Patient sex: M
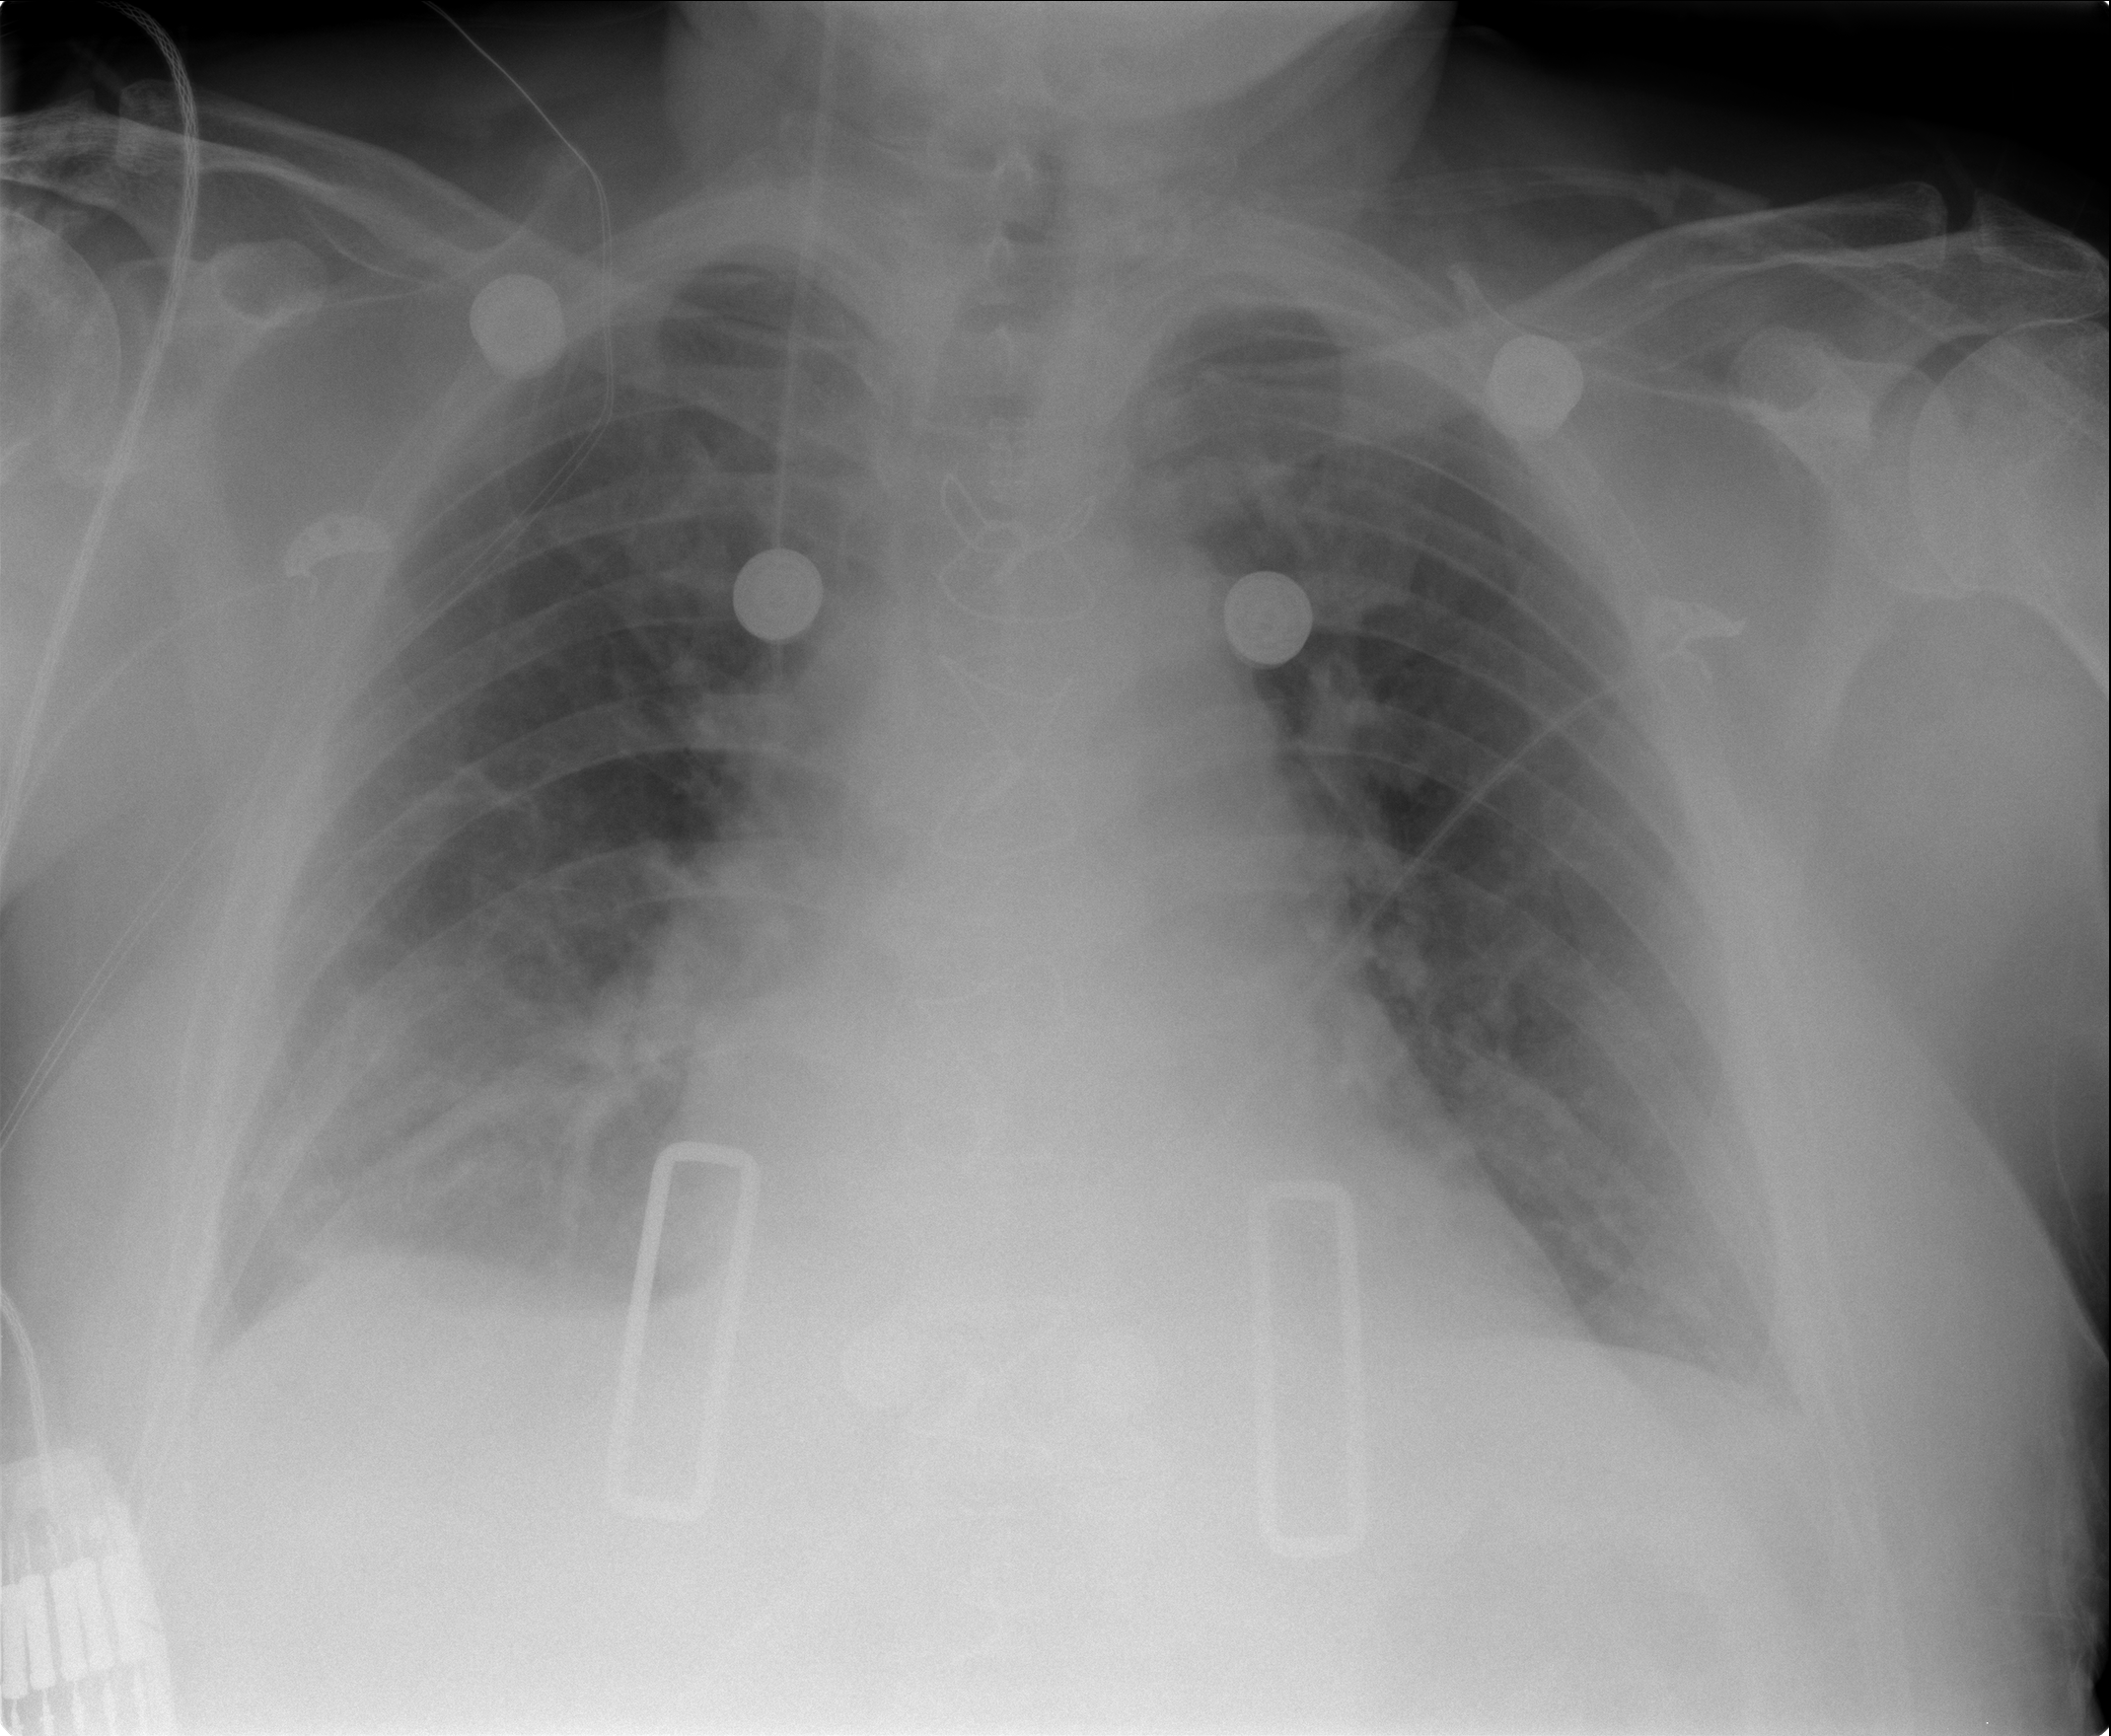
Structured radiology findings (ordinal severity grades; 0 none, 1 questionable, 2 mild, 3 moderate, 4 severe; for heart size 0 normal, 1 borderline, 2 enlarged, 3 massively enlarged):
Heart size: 1
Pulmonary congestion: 0
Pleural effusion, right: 1
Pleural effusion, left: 0
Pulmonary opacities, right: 0
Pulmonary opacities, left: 0
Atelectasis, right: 2
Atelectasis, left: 0